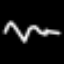
Label: squiggle